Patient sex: M
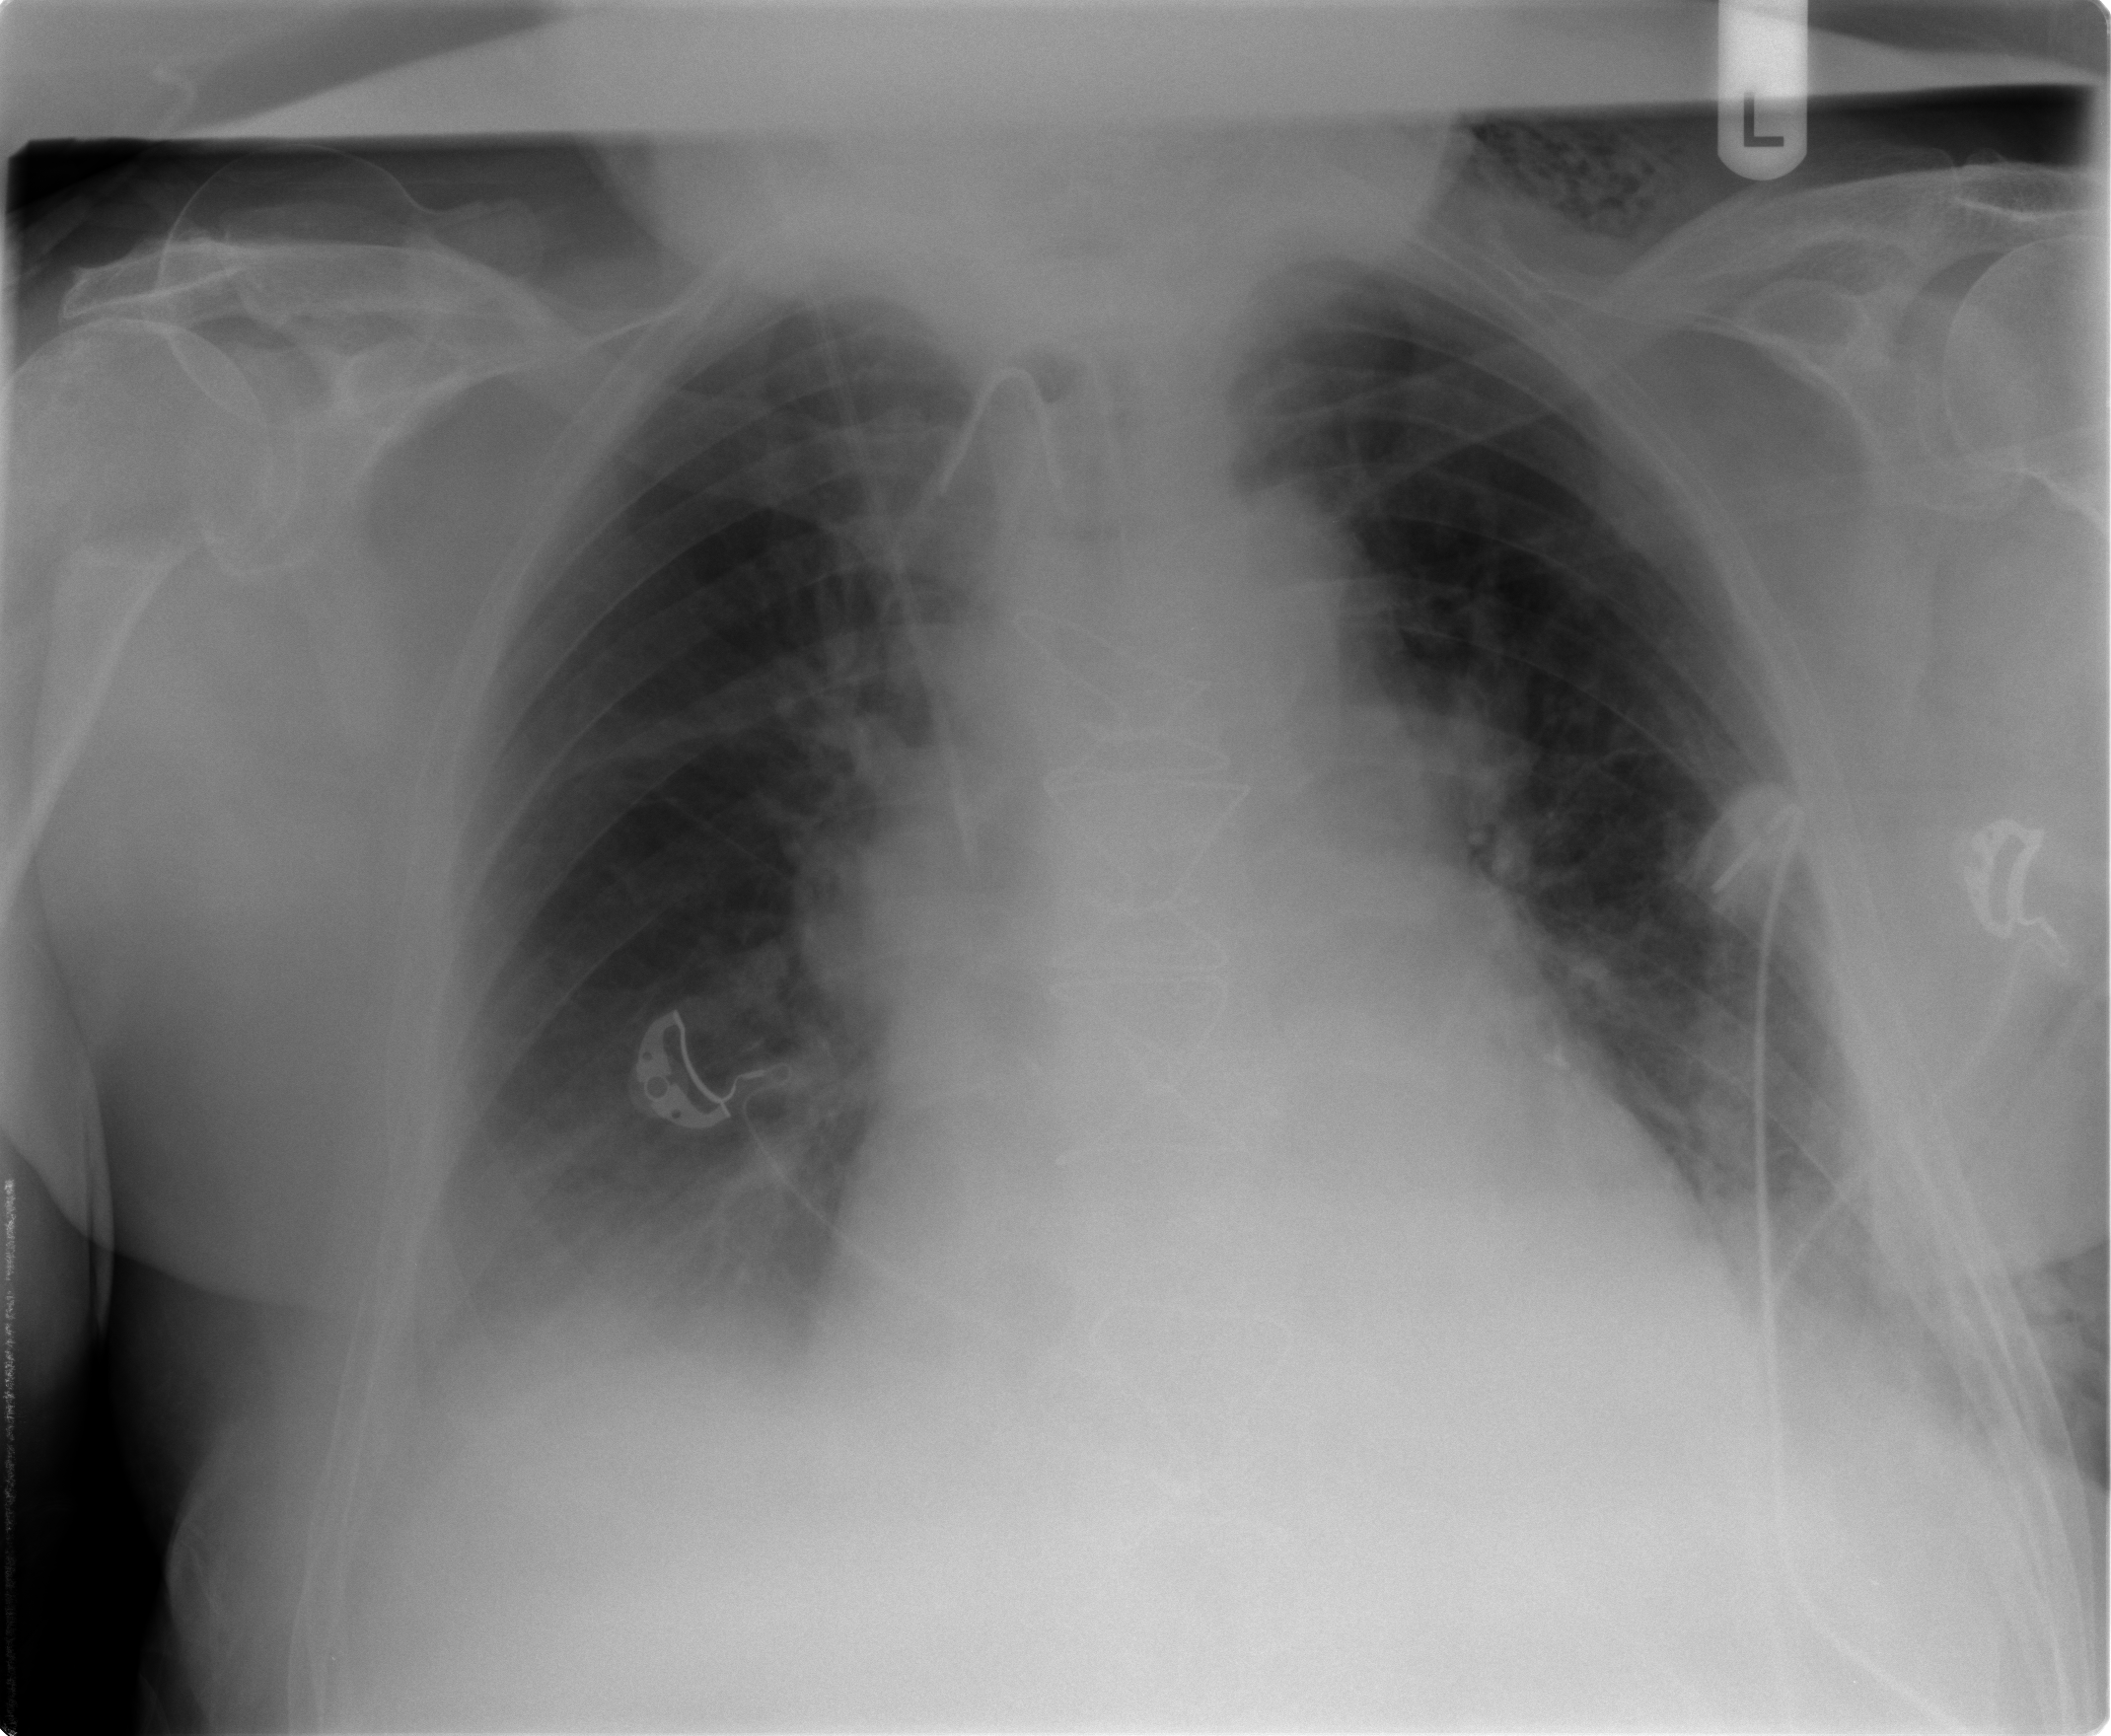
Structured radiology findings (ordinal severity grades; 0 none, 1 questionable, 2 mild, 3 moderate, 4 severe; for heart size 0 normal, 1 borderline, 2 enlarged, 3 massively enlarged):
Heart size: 2
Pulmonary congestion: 1
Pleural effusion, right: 2
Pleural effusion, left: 2
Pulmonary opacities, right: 0
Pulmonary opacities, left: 0
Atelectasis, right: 2
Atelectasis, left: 2